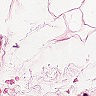
Metastatic tissue present: no